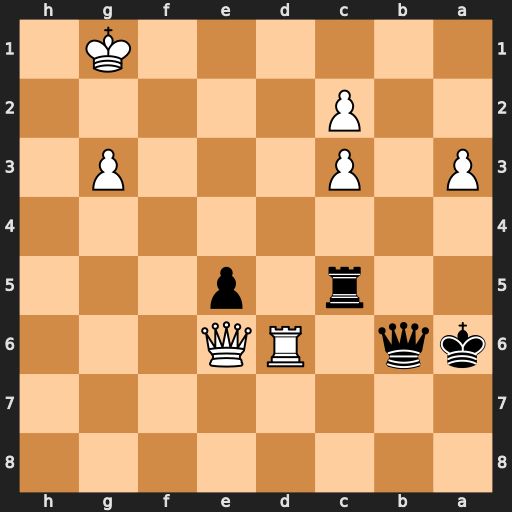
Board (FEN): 8/8/kq1RQ3/2r1p3/8/P1P3P1/2P5/6K1
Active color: b
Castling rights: -
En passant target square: -
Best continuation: Rc6+ Kg2 Rxd6